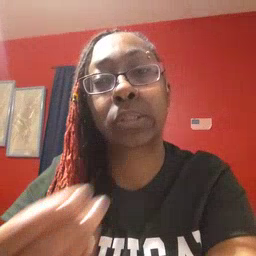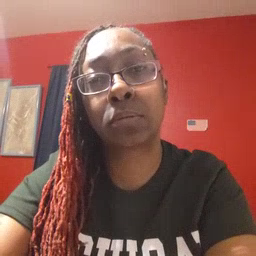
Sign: wet